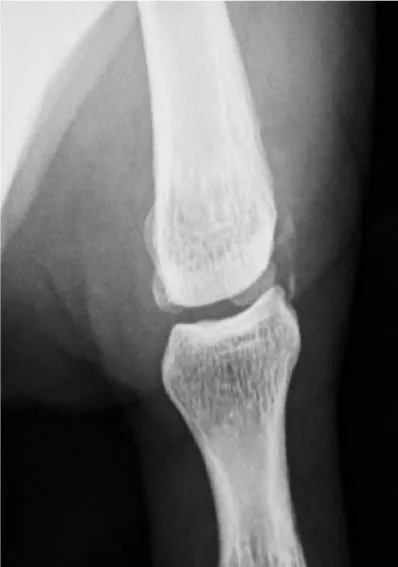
Inches x-ray: calcification of LCL of MCPP.
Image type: radiology (x_ray)